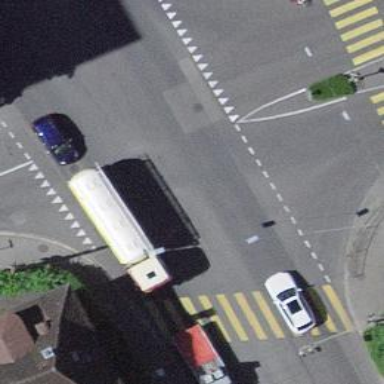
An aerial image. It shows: Road with traffic signals.